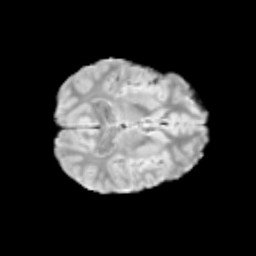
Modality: T2w
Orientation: axial
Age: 9
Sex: male
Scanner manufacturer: siemens
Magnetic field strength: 3 T
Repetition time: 3.8 s
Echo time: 0.07 s